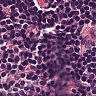
Metastatic tissue present: no